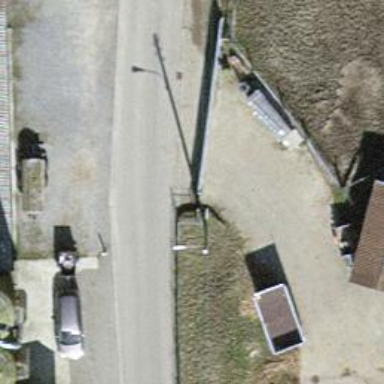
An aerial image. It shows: Gate.